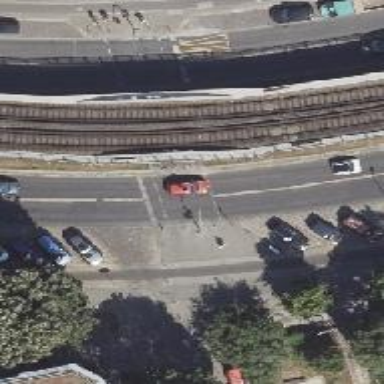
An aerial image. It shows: Footway located on traffic island.